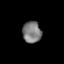
Tissue: prostate
Cell type: Myeloid cells
Senescence score: 0.714
Nuclear area (px): 390
Mean DAPI intensity: 125.162